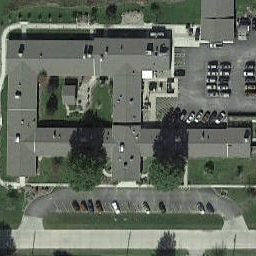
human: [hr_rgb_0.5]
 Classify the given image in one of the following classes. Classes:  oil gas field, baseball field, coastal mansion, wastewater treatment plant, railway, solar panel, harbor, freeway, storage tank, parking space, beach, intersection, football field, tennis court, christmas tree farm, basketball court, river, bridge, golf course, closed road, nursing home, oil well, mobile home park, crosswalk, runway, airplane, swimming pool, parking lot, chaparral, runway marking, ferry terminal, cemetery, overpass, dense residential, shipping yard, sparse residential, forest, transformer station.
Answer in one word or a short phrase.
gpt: nursing home